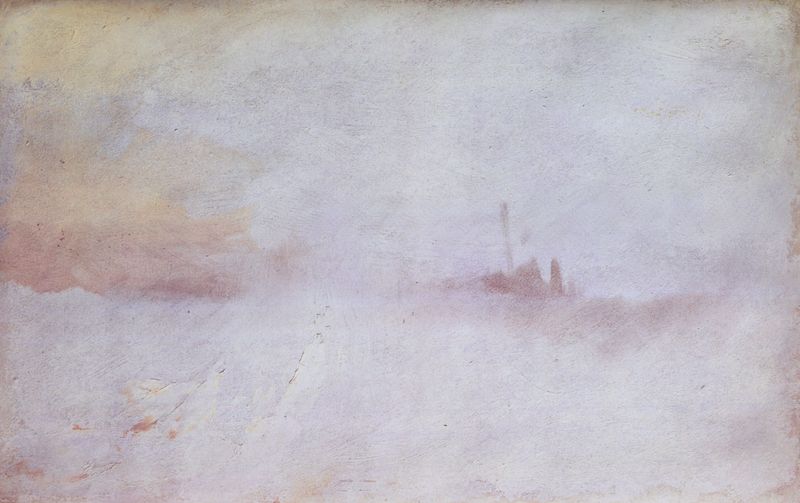
Titel: Schiff bei Sturm
Künstler: William Turner
Standort: London
Institution: British Museum
Schlagwörter: baum, berg, blau, felsen, himmel, meer, schatten, wasser, weiß, wolken, aquarell, fluss, gelb, impressionismus, landschaft, ocker, see, stadt, ufer, braun, frankreich, grau, hell, hintergrund, licht, pastell, dach, haus, rot, schleier, schnee, wolke, beige, blass, horizont, häuser, kalt, weite, wind, sonne, land, gold, england, rosa, zart, schornstein, turm, hellblau, gischt, schiff, seicht, wellen, ruhe, mast, abstrakt, berge, fels, klippen, leer, dächer, dunst, farbe, lila, nebel, schattierung, tag, violett, winter, fabrik, schlot, silhouette, rand, industrie, masten, friedrich, romantik, dampf, luft, querformat, seestück, sturm, turner, wetter, monet, striche, mittellinie, impression, unscharf, regen, helligkeit, burg, türme, diesig, schneelandschaft, schraffur, dynamik, landzunge, fleck, verschwommen, verwischt, sicht, unsichtbar, tonig, eisenbahn, rötlich, impresionismus, pinselstriche, erscheinung, lock, atmosphäre, undeutlich, schlieren, schemen, schwefelgelb, vage, fische, grell, bräunlich, zinnober, gebaude, hellgelb, luftig, unschärfe, william, wenig, schneesturm, william turner, andeutung, turnerig, weiß in weiß, changierung, fliegende fische, nichts, schneesturrm, steam, verwehungen, wurner, duftig, fridrich, terra, atmosphöre, nebelschleier